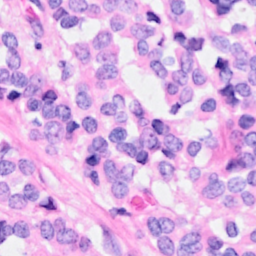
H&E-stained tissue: Breast